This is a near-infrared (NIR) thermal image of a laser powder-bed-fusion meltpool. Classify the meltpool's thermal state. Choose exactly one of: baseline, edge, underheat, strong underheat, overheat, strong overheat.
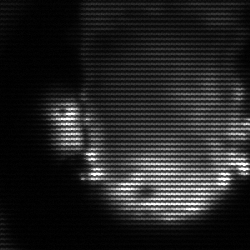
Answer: baseline